Question: I ran the 'Analyze' on my code and the result shows a potential memory leak on the following part of my code
'''
NSURLRequest *request = [NSURLRequest requestWithURL:[NSURL URLWithString:urlString]];
//Potential memory leak in code below
[[NSURLConnection alloc] initWithRequest:request delegate:self];
'''
I am not sure how to stop this leak. I tried to add a 'autorelease' to the back but that caused a crash. Any advise on this?
EDIT:
Screenshot of the leak message

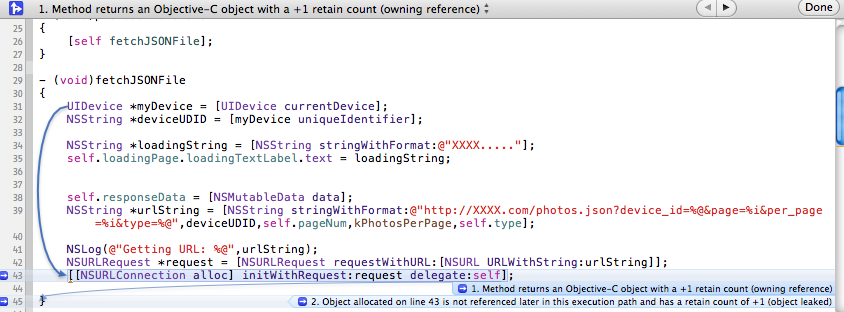
Answer: Your call to alloc on NSURLConnection is returning an object with a reference count of 1. Your code should be as following:
'''
NSURLConnection *connection = [[NSURLConnection alloc] initWithRequest:request delegate:self];
[connection start]; // This is optional. It should begin the request after you alloc it
'''
After you are done with the object, you need to explicitly call:
'''
[connection release];
'''